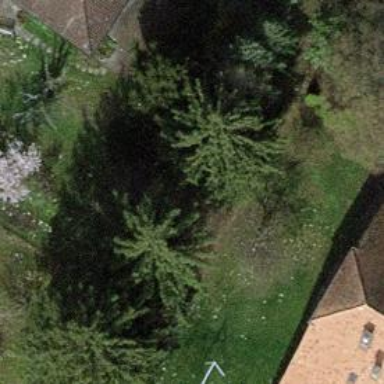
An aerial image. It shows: Evergreen needle-leaved tree.